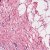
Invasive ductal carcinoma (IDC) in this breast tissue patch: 0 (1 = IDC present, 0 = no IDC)